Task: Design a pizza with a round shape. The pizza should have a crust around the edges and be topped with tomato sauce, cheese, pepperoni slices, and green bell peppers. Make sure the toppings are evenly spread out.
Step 97:
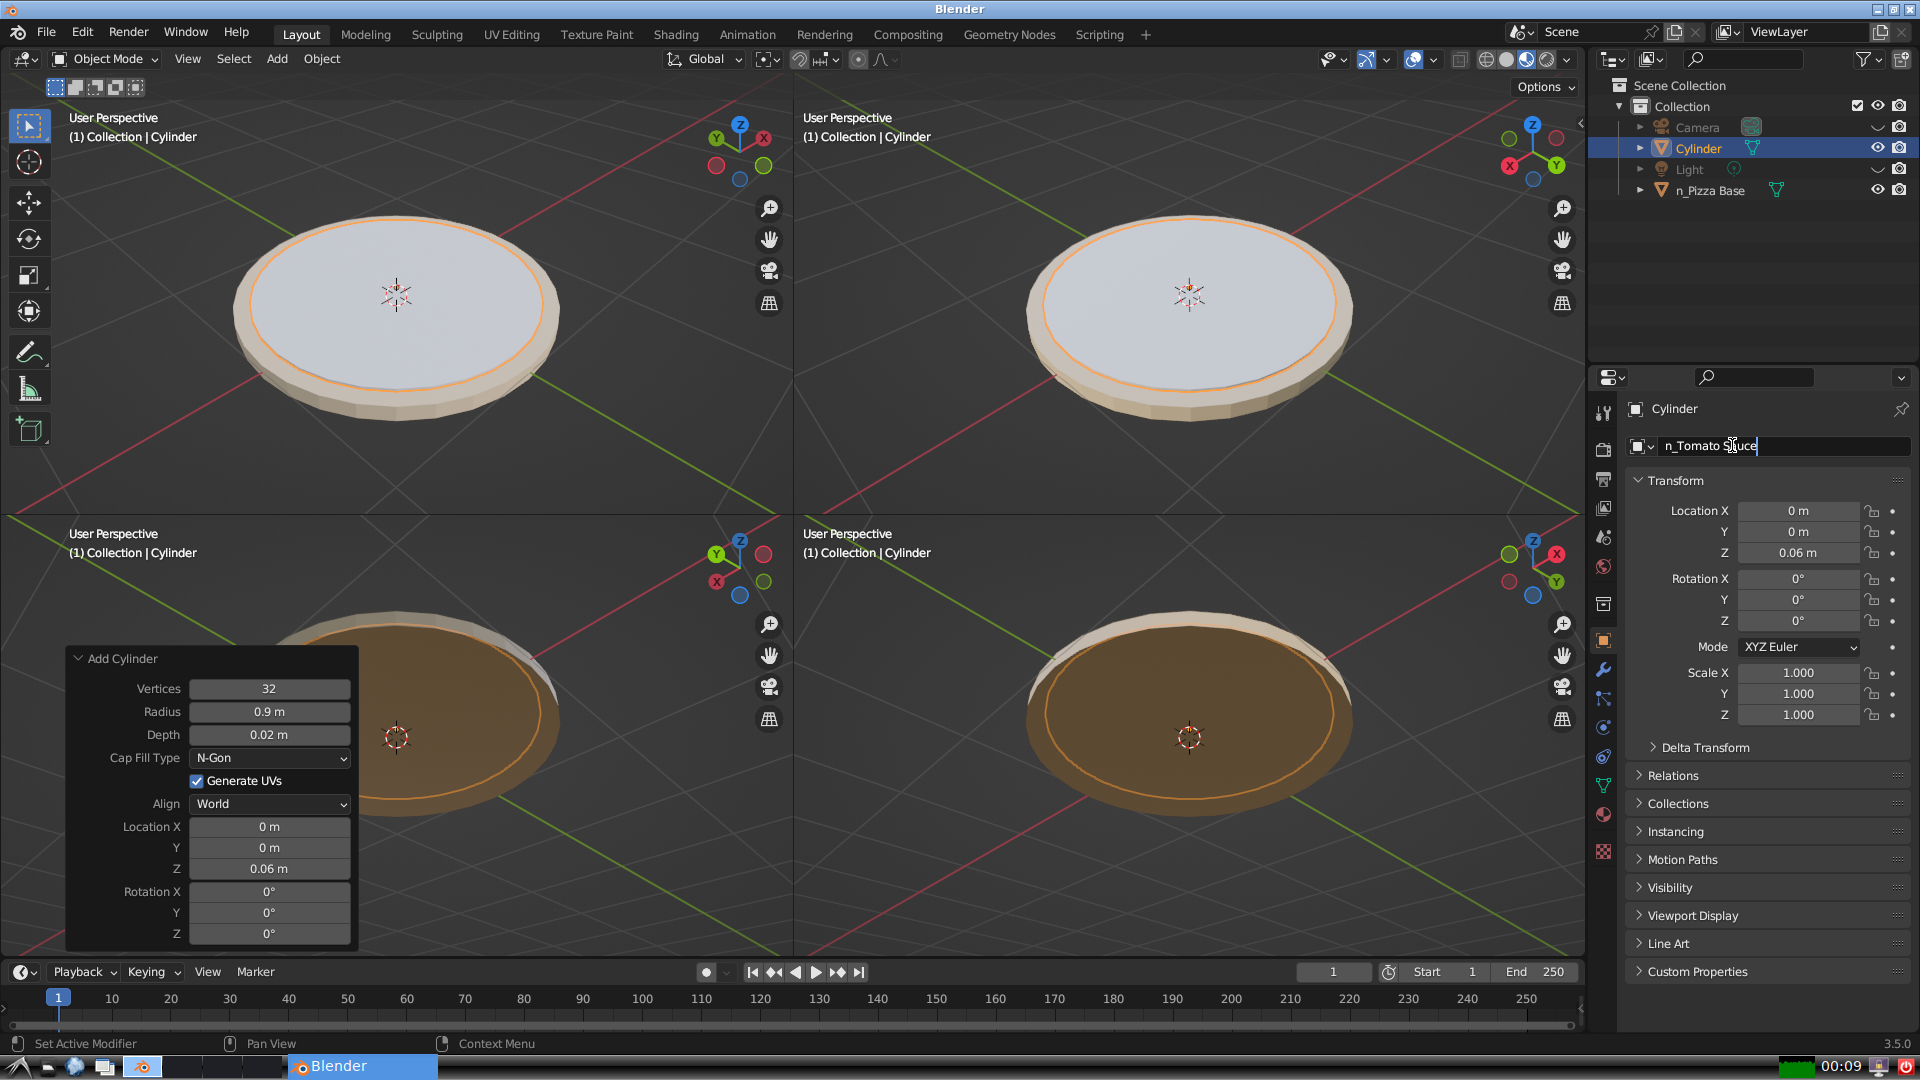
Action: {"key_press": ['Return']}